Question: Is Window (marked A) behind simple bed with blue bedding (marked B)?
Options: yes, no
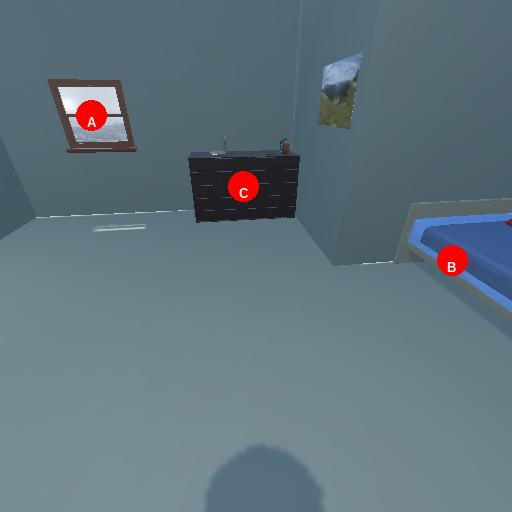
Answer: yes